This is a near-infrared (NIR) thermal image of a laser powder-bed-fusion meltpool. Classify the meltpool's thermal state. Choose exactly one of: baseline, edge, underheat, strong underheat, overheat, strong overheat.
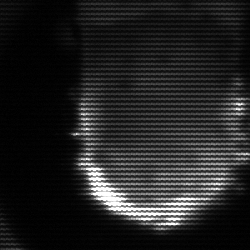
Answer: baseline